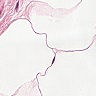
Metastatic tissue present: no